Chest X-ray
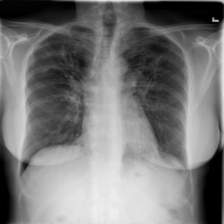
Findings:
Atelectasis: negative
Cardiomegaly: negative
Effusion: negative
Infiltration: negative
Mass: negative
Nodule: negative
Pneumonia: negative
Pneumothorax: negative
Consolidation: negative
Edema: negative
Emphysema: negative
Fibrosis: positive
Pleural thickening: negative
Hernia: negative